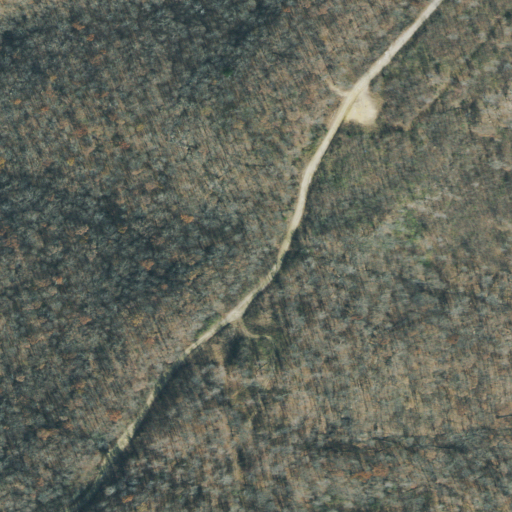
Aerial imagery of plain(s) in Tennessee named Grassy Glade containing deciduous forest and shrub